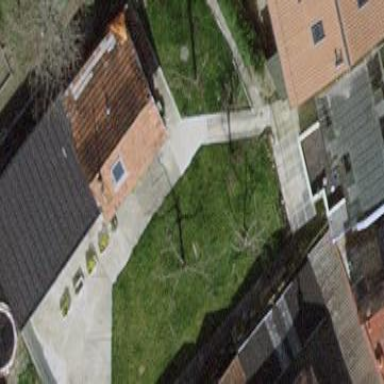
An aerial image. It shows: Garden enclosed by fence.